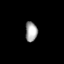
Tissue: prostate
Cell type: Fibroblasts
Senescence score: 0.7414
Nuclear area (px): 232
Mean DAPI intensity: 164.28